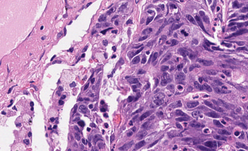
Tumor epithelial tissue: yes
Tumor-associated stroma tissue: yes
Normal tissue: no